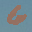
Label: 6